Milling tool wear sample.
Tool blade image: 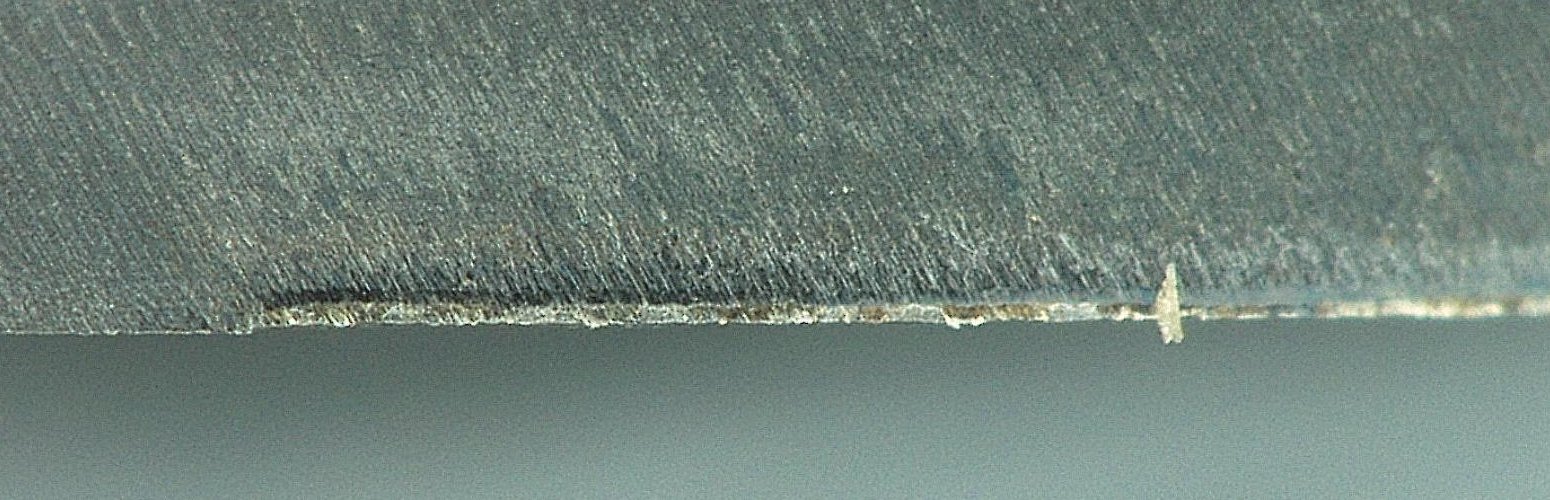
Chip image: 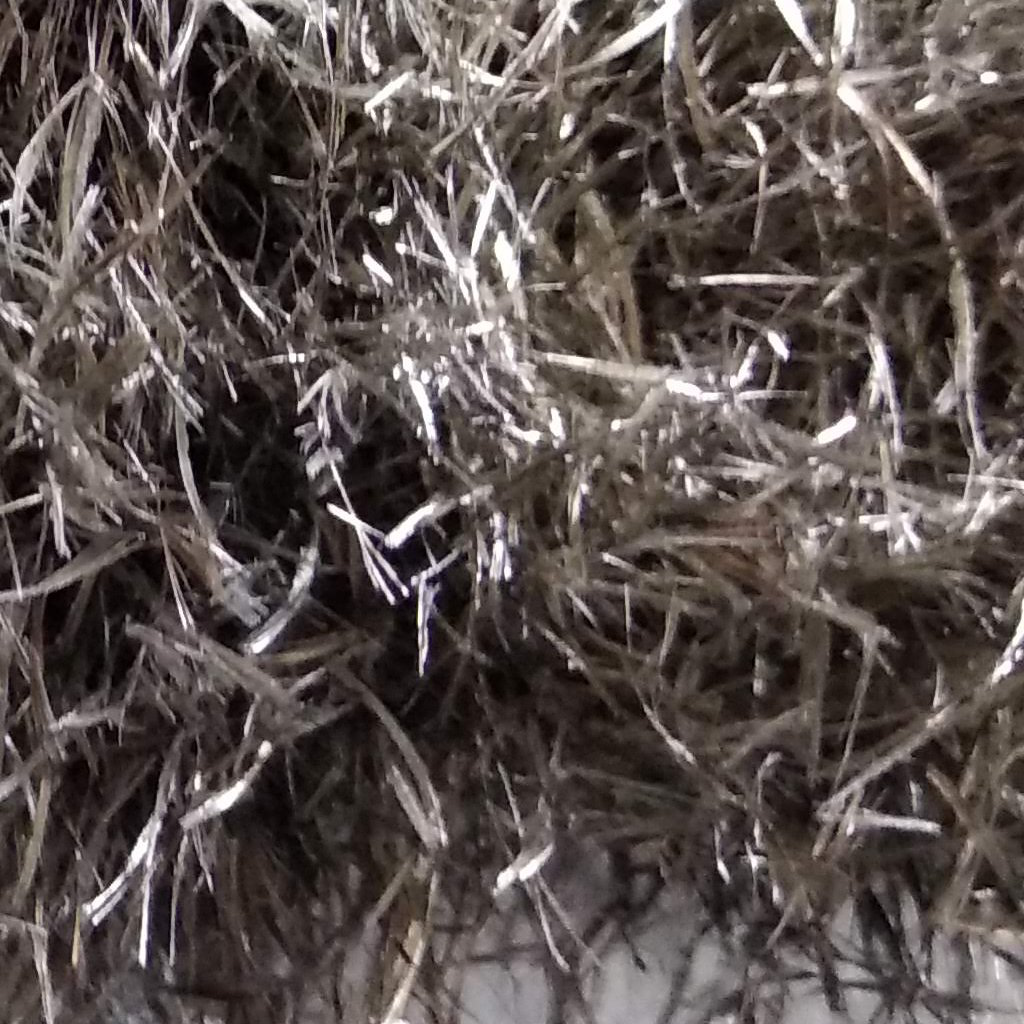
Workpiece image: 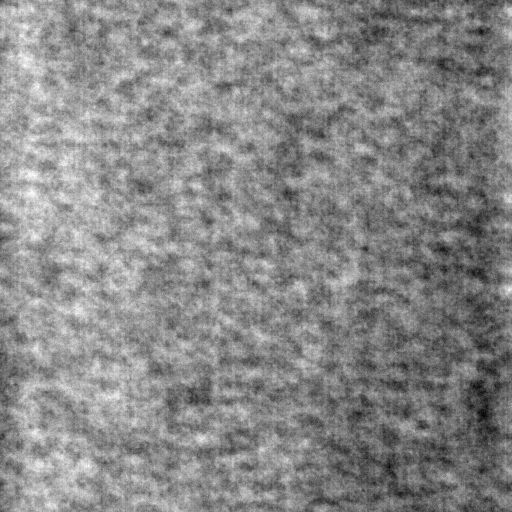
Tool wear state: sharp
Gaps: 11.74
Flank wear: 67.97
Overhang: 30.99
Force-signal Mel-spectrograms (X, Y, Z axes): 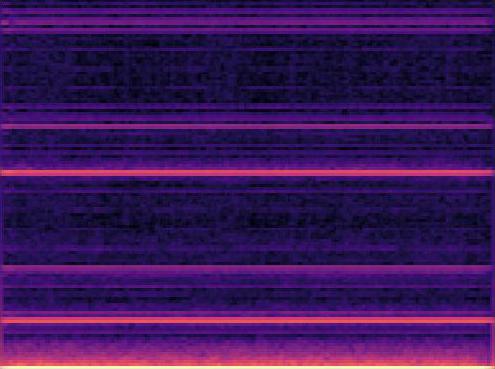 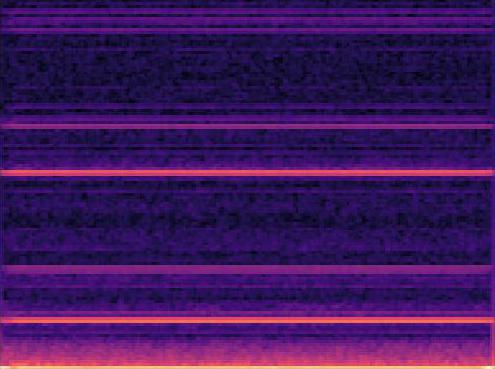 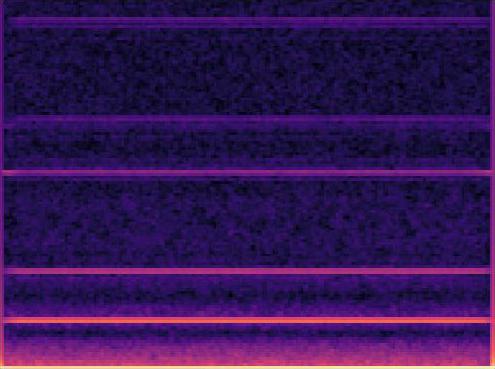
Force-signal scalograms (X, Y, Z axes): 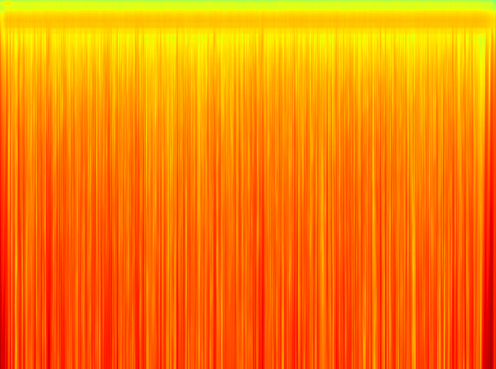 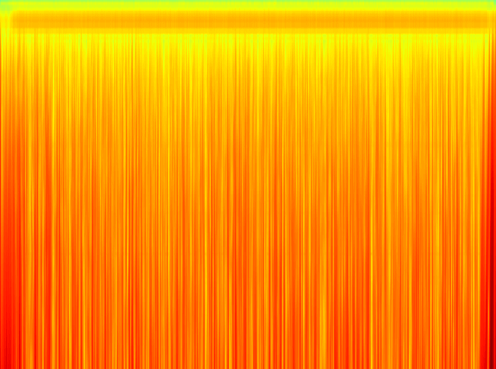 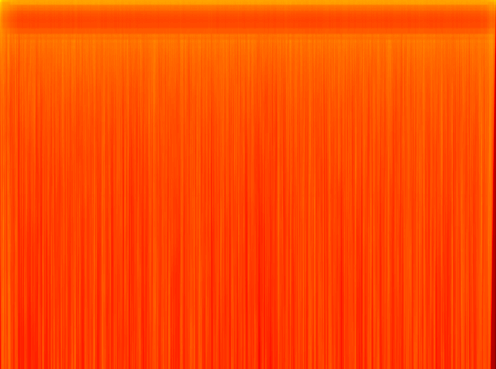
Force phase: steady_state_stabilization_wear